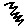
Label: zigzag